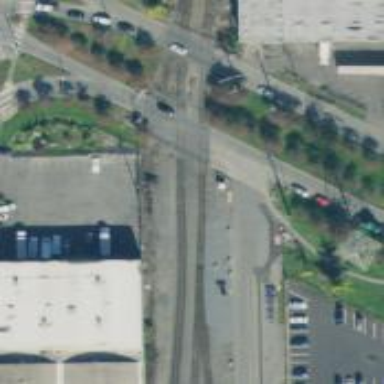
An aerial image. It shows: Railway crossing.